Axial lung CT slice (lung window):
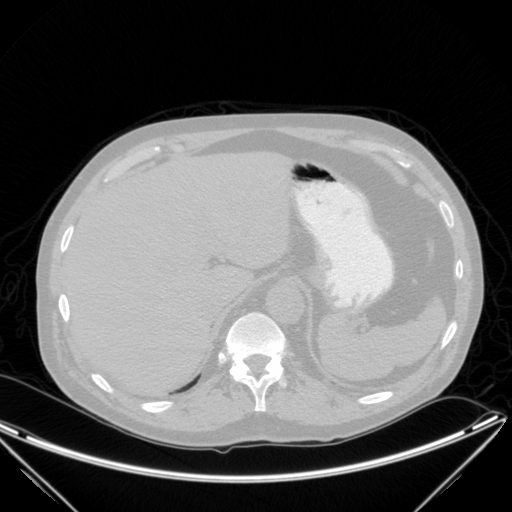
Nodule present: no